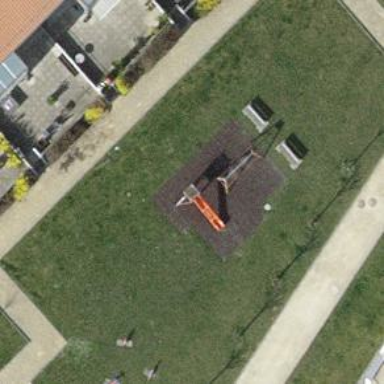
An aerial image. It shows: Playground area for leisure land.